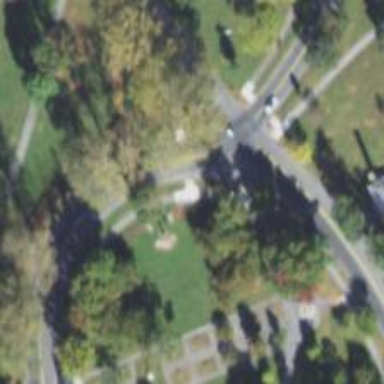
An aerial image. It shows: Historical memorial featuring statue.